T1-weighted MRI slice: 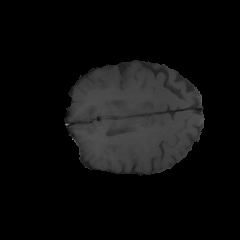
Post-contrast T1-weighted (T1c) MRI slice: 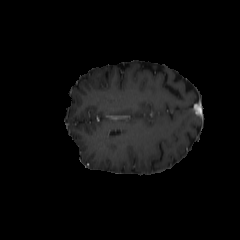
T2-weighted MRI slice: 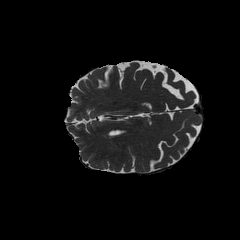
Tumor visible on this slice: no